Question: Working in Xcode 5 with a storyboard originally developed in Xcode 4 and the attributes of this toolbar will not modify. If I try to uncheck the Translucent attribute, it stays checked. If I change the style to default, it reverts back to black. If I choose another tint color, it reverts back to default by itself.

I've spent hours searching for anyone else reporting this problem, but have not found a solution. As shown here, 'propertyAccessControl="none"' all the way through the xml for the storyboard, so it should not be locked.
'''
<?xml version="1.0" encoding="UTF-8" standalone="no"?>
<document type="com.apple.InterfaceBuilder3.CocoaTouch.Storyboard.XIB" version="3.0" toolsVersion="5056" systemVersion="12F45" targetRuntime="iOS.CocoaTouch" propertyAccessControl="none" initialViewController="jL0-BO-w2j">
<dependencies>
<deployment version="1296" defaultVersion="1296" identifier="iOS"/>
<plugIn identifier="com.apple.InterfaceBuilder.IBCocoaTouchPlugin" version="3733"/>
</dependencies>
<scenes>
<!--Navigation Controller-->
<scene sceneID="gu0-4A-nEl">
<objects>
<navigationController toolbarHidden="NO" id="jL0-BO-w2j" sceneMemberID="viewController">
<simulatedNavigationBarMetrics key="simulatedTopBarMetrics" barStyle="black" prompted="NO"/>
<simulatedToolbarMetrics key="simulatedBottomBarMetrics" barStyle="black"/>
<navigationBar key="navigationBar" contentMode="scaleToFill" translucent="NO" id="dbG-E3-2vd">
<rect key="frame" x="0.0" y="-44" width="0.0" height="44"/>
<autoresizingMask key="autoresizingMask"/>
</navigationBar>
<toolbar key="toolbar" opaque="NO" clearsContextBeforeDrawing="NO" contentMode="scaleToFill" barStyle="black" id="tYf-Nn-i3a">
<rect key="frame" x="0.0" y="436" width="320" height="44"/>
<autoresizingMask key="autoresizingMask"/>
</toolbar>
<connections>
<segue destination="a8f-Pc-RWZ" kind="relationship" relationship="rootViewController" id="iWb-Pc-dmA"/>
</connections>
</navigationController>
<placeholder placeholderIdentifier="IBFirstResponder" id="bVC-2G-0Rf" userLabel="First Responder" sceneMemberID="firstResponder"/>
</objects>
<point key="canvasLocation" x="-542" y="196"/>
</scene>
<!--Launcher Vw Ctrlr-->
<scene sceneID="jIZ-Jl-nXT">
<objects>
<viewController id="a8f-Pc-RWZ" customClass="CMLauncherVwCtrlr" sceneMemberID="viewController">
<view key="view" contentMode="scaleToFill" id="7fP-rW-Kc8">
<rect key="frame" x="0.0" y="64" width="320" height="416"/>
<autoresizingMask key="autoresizingMask" flexibleMaxX="YES" flexibleMaxY="YES"/>
<color key="backgroundColor" white="1" alpha="1" colorSpace="custom" customColorSpace="calibratedWhite"/>
</view>
<extendedEdge key="edgesForExtendedLayout" bottom="YES"/>
<toolbarItems>
<barButtonItem title="Prev" id="GnE-88-jui">
<connections>
<action selector="prev:" destination="a8f-Pc-RWZ" id="DGd-03-xGA"/>
</connections>
</barButtonItem>
</toolbarItems>
<navigationItem key="navigationItem" id="xrV-QS-Ox8"/>
<simulatedNavigationBarMetrics key="simulatedTopBarMetrics" barStyle="black" prompted="NO"/>
<simulatedToolbarMetrics key="simulatedBottomBarMetrics" barStyle="black"/>
<connections>
<outlet property="prevButton" destination="GnE-88-jui" id="uP0-CN-ALW"/>
</connections>
</viewController>
<placeholder placeholderIdentifier="IBFirstResponder" id="5ng-sW-JW4" userLabel="First Responder" sceneMemberID="firstResponder"/>
</objects>
<point key="canvasLocation" x="-61" y="196"/>
</scene>
</scenes>
<simulatedMetricsContainer key="defaultSimulatedMetrics">
<simulatedStatusBarMetrics key="statusBar"/>
<simulatedOrientationMetrics key="orientation"/>
<simulatedScreenMetrics key="destination"/>
</simulatedMetricsContainer>
</document>
'''
I have found that I can set the properties programmatically, but wonder why I can't do it using Interface Builder.
Anyone else seen this behavior? Is there a fix?
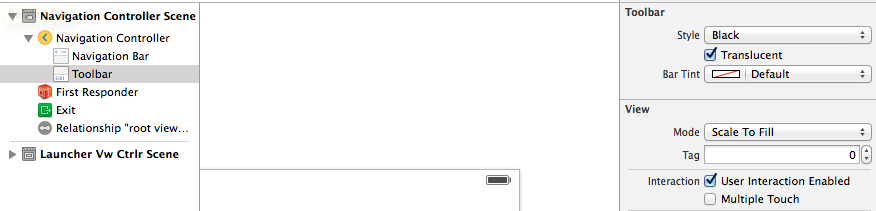
Answer: I found out what the issue is: it's me. I didn't understand how some objects relate to others. In the image in the original post, you can see that the toolbar is embedded in the navigation controller.

If I check the properties of the enclosing navigation controller, I can see that the style and translucent properties of the toolbar are actually controlled there under "Bottom Bar".

I just need to know Interface Builder better, I guess.